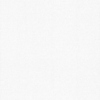
Label: dusty